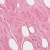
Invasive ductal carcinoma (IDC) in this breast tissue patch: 0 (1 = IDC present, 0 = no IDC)